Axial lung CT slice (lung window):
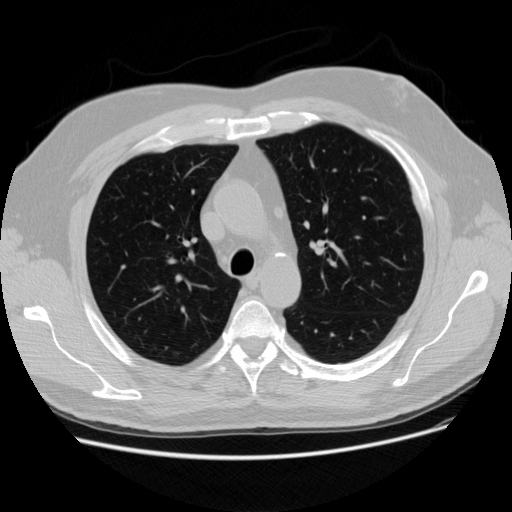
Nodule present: no